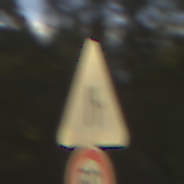
Verkehrszeichen: EinseitigVerengteFahrbahnRechts
Zusatzzeichen unten: Geschwindigkeit50
Umgebung: Outdoor, Nature
Tageszeit: SunriseSunset
Wetter: PartlyCloudy
Licht: Natural
Jahreszeit: NotSpecified
Kontrast: HighContrast